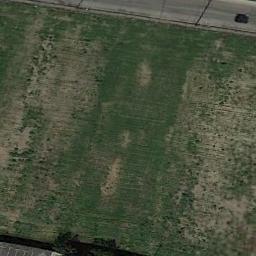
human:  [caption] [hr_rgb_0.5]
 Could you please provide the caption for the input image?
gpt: There is no grass in some parts of the meadow .

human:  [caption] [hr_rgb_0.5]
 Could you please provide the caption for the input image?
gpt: The sparse grass grows on the lawn, Exposing the brown ground, And there is a road by the lawn .

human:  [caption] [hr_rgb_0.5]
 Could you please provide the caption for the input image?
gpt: There are several trees on the grass .

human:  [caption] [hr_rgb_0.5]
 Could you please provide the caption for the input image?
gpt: This meadow has different sparsity in different places .

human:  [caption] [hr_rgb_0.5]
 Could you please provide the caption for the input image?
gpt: A sparse green meadow with some grass .